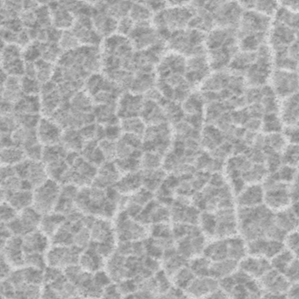
Label: frost